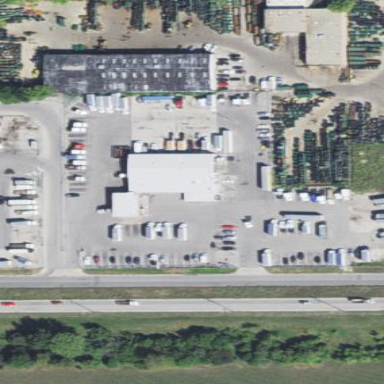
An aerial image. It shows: Industrial building.